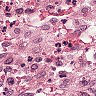
Metastatic tissue present: no